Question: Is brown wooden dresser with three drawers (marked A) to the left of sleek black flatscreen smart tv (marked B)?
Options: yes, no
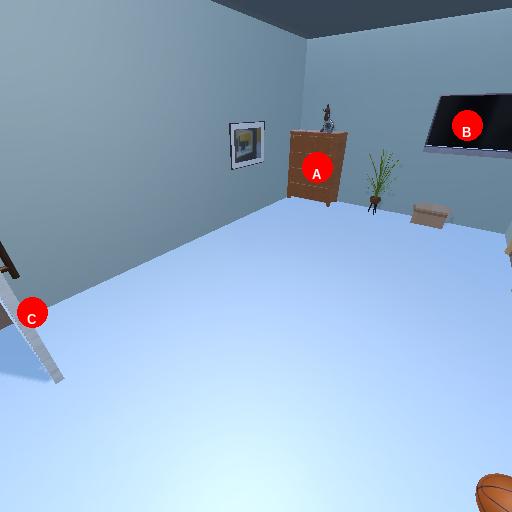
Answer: yes